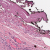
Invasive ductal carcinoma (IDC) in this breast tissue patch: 0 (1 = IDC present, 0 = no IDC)